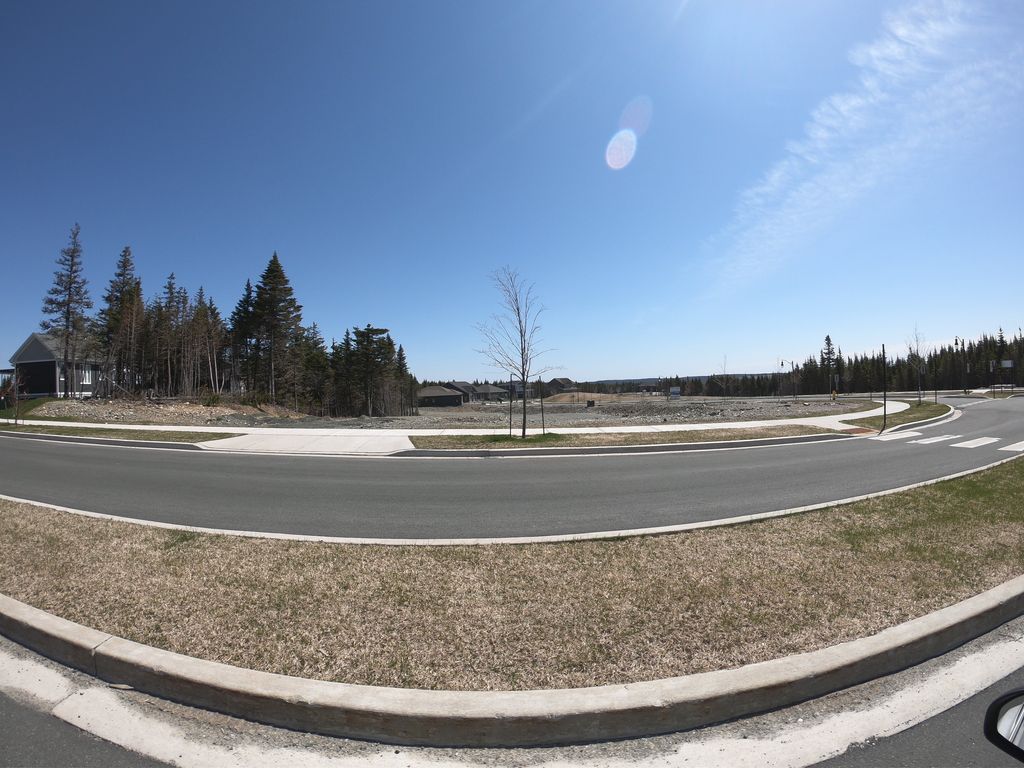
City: st_johns